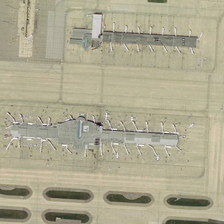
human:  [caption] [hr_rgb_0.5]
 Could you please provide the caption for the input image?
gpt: many of the planes were docked on the wide .

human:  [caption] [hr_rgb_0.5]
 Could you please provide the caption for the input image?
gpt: several planes are parked near a terminal in an airport .

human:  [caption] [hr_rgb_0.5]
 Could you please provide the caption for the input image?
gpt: several planes are parked near a terminal in an airport .

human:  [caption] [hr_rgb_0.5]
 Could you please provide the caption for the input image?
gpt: a large number of cars parked near the airport plains .

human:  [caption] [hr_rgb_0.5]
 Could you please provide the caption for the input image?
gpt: a large number of cars parked near the airport plains .